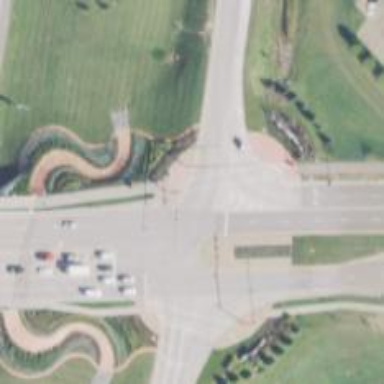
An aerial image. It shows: Zebra crossing where the road and cycleway intersect.